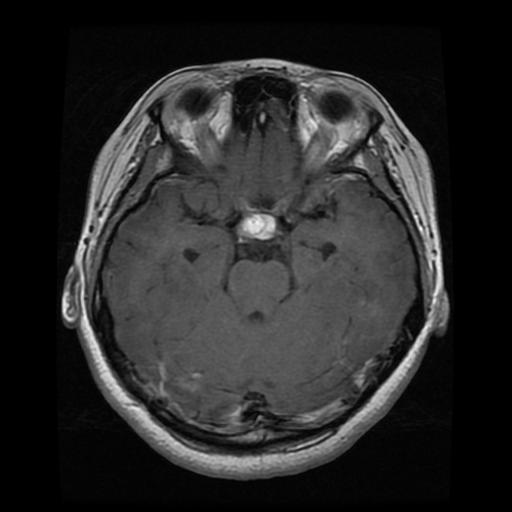
Label: pituitary